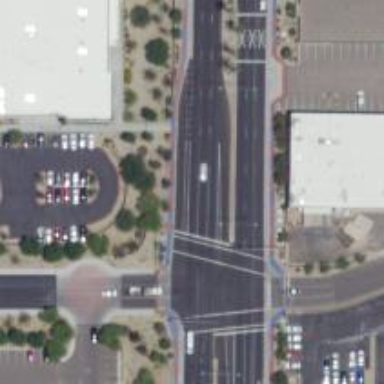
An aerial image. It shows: Solid stop line on the road.